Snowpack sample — Buffalo Mountain, Silverthorne, Colorado, USA (2/22/26, 2:02 PM MST)
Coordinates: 39.622, -106.113
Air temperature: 33 °F
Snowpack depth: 63 cm
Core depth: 30 cm
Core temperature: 26.6 °F
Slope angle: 11°, slope face: 116°
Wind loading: low
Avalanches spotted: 0
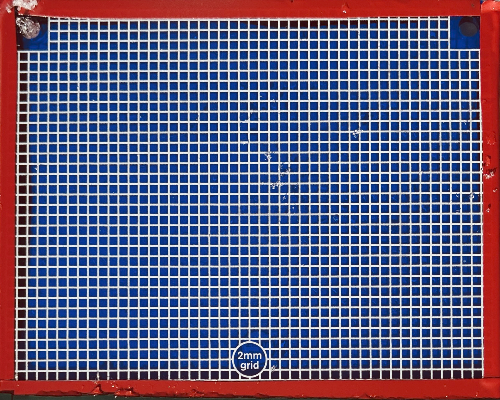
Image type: profile
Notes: In a firebreak similar to site 1, minimal wind loading with no spotted avalanches (not many faces in view though)